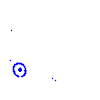
Particle: kaon